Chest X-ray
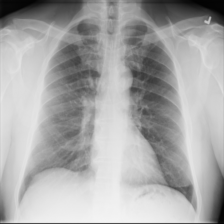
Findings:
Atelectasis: negative
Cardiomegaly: negative
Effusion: negative
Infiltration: negative
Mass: negative
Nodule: negative
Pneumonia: negative
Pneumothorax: negative
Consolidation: negative
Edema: negative
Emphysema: negative
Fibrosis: negative
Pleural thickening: negative
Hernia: negative